Field crop: maize
Growth stage: 2
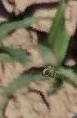
Species: maize